Field crop: maize
Growth stage: 2
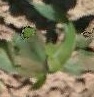
Species: maize